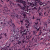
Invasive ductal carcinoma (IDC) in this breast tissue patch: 1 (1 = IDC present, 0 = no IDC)